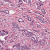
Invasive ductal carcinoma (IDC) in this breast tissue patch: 1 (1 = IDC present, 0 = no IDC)